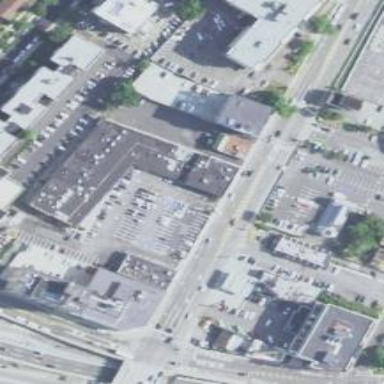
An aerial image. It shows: Mall building.